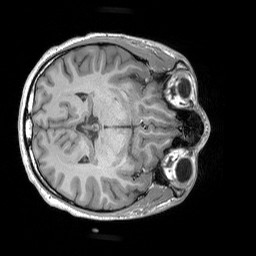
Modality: T1w
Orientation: axial
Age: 25
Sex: male
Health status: healthy
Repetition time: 1.9 s
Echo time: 0.00252 s